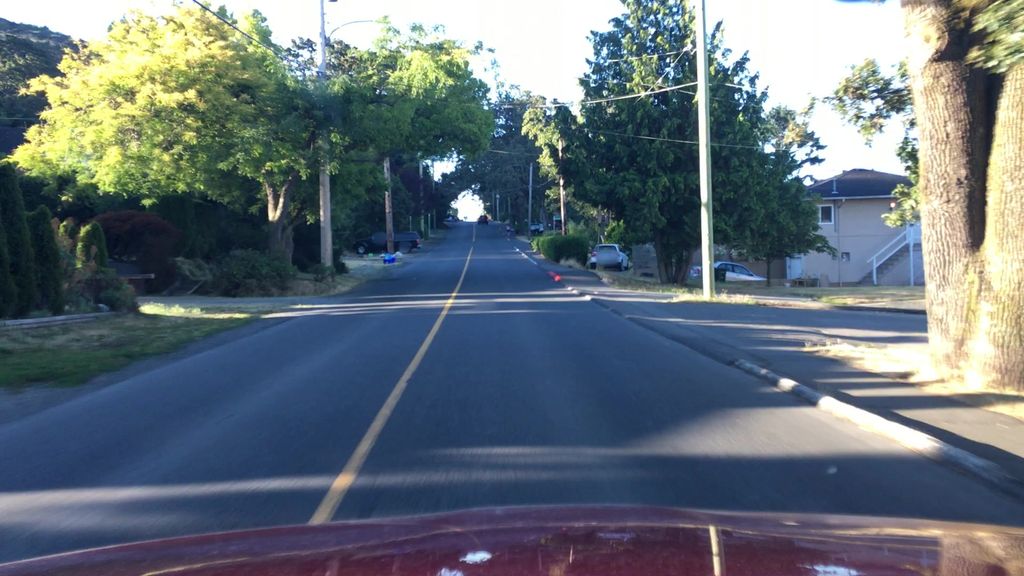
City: victoria